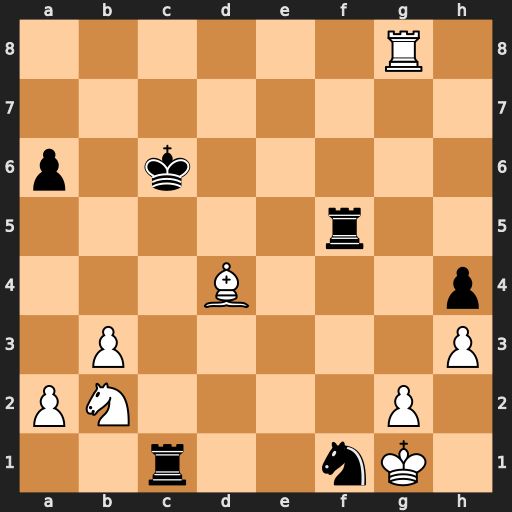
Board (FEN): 6R1/8/p1k5/5r2/3B3p/1P5P/PN4P1/2r2nK1
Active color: w
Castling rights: -
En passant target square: -
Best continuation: Rc8+ Kd5 Rxc1